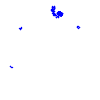
Particle: electron